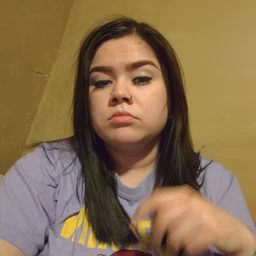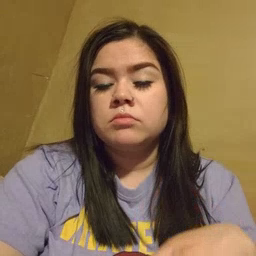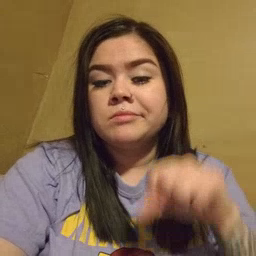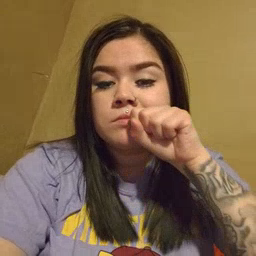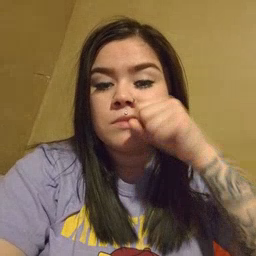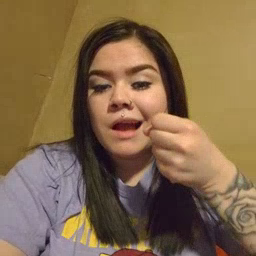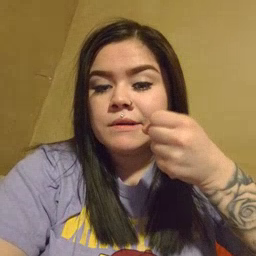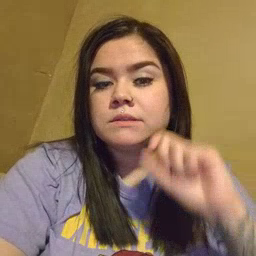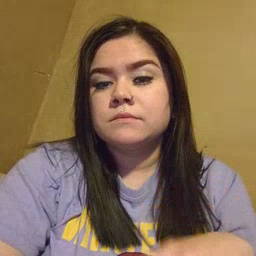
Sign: carrot